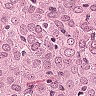
Metastatic tissue present: yes